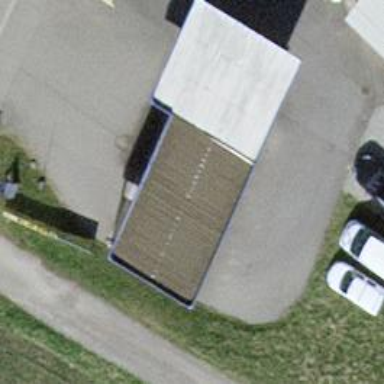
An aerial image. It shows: Car wash facility.